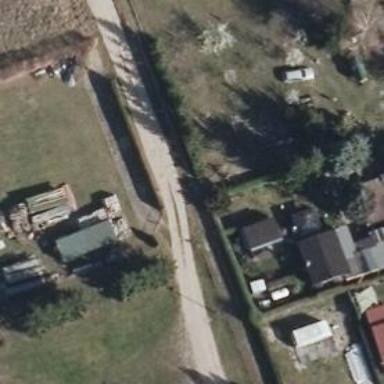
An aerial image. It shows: Gravel track of grade3 type.